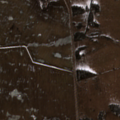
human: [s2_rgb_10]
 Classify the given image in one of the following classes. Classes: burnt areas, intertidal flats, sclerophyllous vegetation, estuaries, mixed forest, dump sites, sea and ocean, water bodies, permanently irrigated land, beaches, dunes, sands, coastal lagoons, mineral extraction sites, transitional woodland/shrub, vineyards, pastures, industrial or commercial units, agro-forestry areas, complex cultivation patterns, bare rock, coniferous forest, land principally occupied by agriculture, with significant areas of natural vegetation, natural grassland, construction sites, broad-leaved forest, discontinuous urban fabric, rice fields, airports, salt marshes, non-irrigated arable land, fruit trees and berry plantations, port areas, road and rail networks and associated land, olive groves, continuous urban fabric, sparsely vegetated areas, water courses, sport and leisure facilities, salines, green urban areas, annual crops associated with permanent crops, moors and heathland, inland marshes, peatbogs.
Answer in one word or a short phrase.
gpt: non-irrigated arable land, pastures